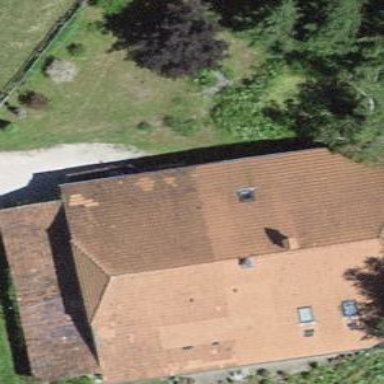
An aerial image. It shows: Farm building.